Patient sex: M
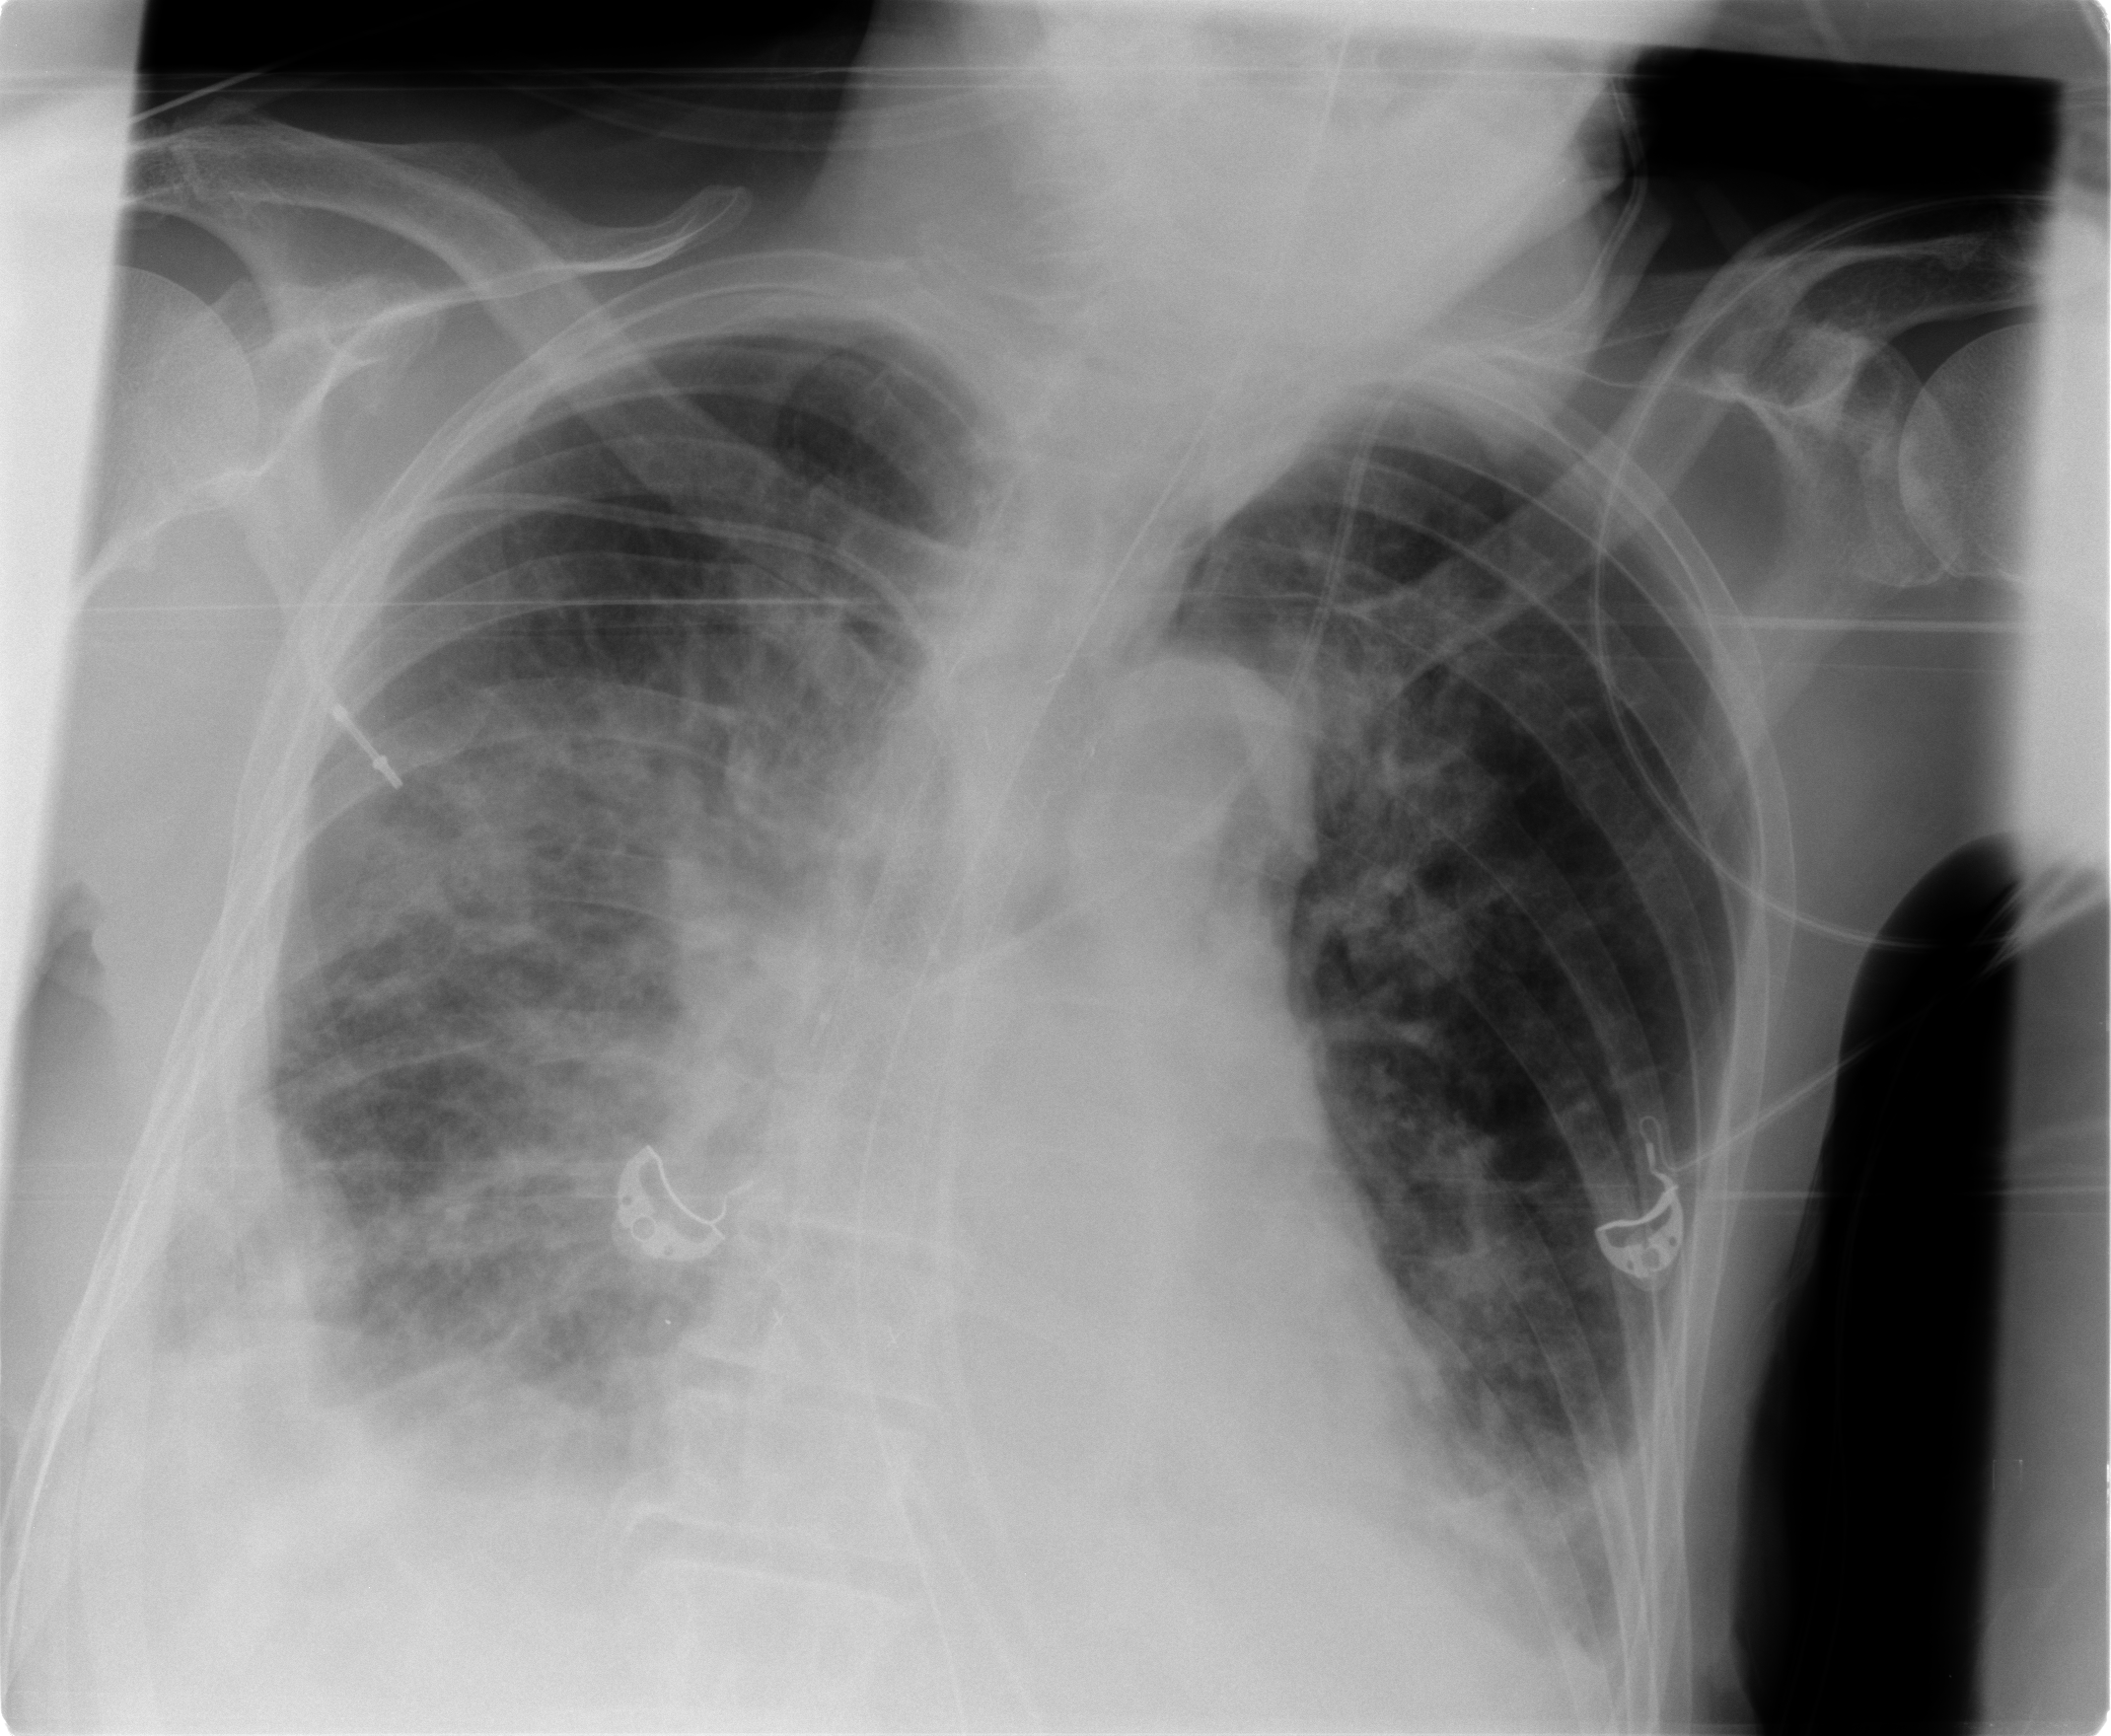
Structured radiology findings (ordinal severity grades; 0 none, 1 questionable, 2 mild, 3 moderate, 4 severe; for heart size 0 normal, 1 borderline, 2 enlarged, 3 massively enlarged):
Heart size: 1
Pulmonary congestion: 2
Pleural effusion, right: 3
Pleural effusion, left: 0
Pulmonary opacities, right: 3
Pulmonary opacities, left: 2
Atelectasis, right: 3
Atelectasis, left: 2